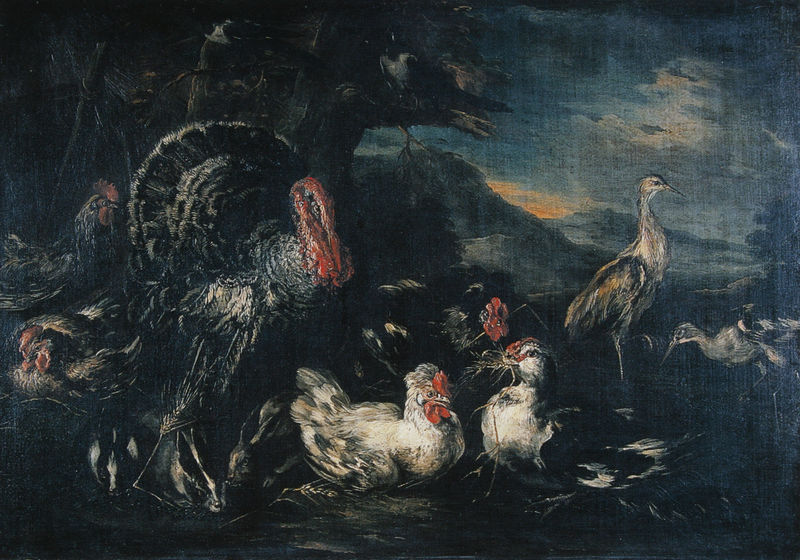
Titel: Landschaft mit Puter
Künstler: Giovanni (Il Crivellino) Crivelli
Standort: Mainz
Institution: Landesmuseum
Schlagwörter: baum, berg, blau, dunkel, flügel, gemälde, himmel, schatten, vogel, wasser, weiß, wolken, bäume, gelb, landschaft, sand, äste, abend, grau, hell, hintergrund, licht, nacht, orange, schwarz, stroh, gras, rot, tiere, alt, federn, gefieder, stehen, hals, öl, dämmerung, hügel, natur, sonnenaufgang, vögel, zweige, büsche, gebüsch, sonne, dunkelheit, kontrast, wald, hasen, putte, schwanz, bein, düster, ente, schnabel, berge, gebirge, kamm, sonnenuntergang, herde, enten, glänzend, strauss, menzel, waldrand, lappen, leinwand, pfau, kranich, reiher, schnäbel, geflügel, truthahn, kaninchen, morgenrot, nest, auerhahn, hahn, huhn, tierstück, pute, baumstumpf, henne, hennen, hühner, federvieh, schwarzblau, zoologie, perlhuhn, picken, truthan, haase, hahnenkamm, fischreiher, blauschwarz, berger, dachs, wachtel, reicher, truthähne, halslappen, puter, staksen, wachsel